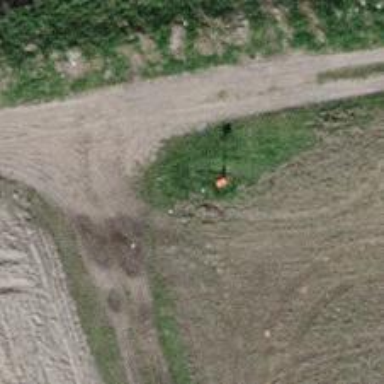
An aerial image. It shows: Pole supporting pipeline marker with roof cover.